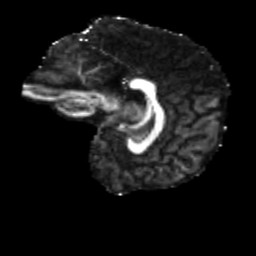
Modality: FA
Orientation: sagittal
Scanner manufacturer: siemens
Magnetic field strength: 3 T
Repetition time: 4 s
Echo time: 0.0594 s